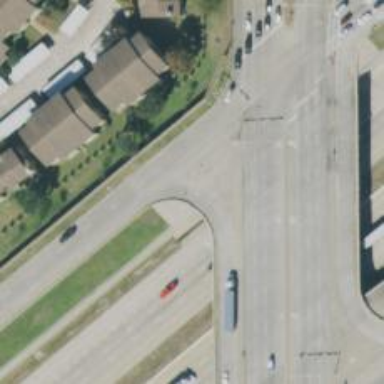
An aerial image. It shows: Secondary link road.